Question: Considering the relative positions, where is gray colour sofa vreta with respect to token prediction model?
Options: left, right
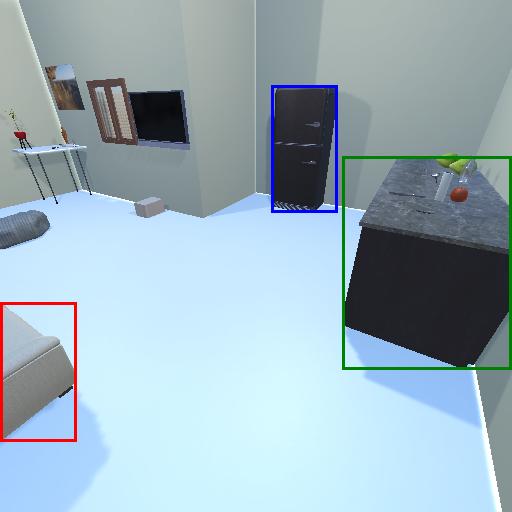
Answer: left